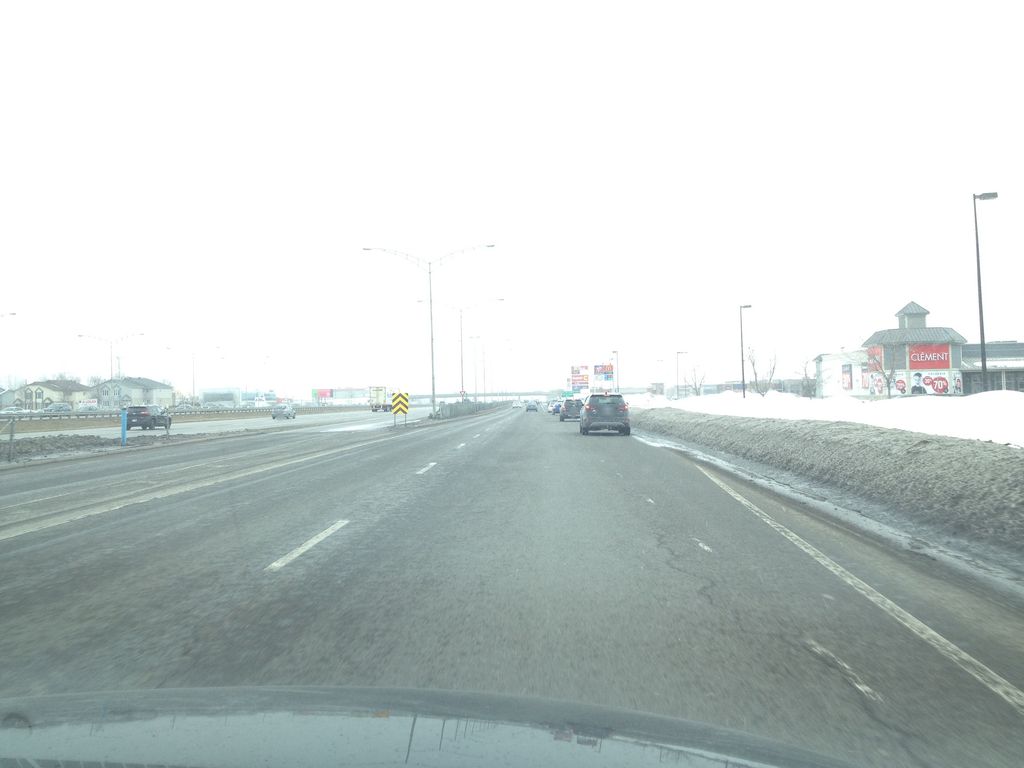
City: montreal